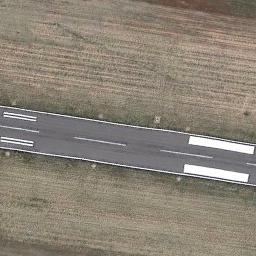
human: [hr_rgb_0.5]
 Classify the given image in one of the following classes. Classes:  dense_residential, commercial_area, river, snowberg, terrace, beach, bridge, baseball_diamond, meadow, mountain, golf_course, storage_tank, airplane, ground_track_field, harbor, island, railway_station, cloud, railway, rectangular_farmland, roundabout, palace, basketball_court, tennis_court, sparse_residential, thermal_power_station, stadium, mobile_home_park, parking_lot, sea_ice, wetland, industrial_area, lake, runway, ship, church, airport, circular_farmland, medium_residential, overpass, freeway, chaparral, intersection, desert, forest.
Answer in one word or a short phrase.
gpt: runway